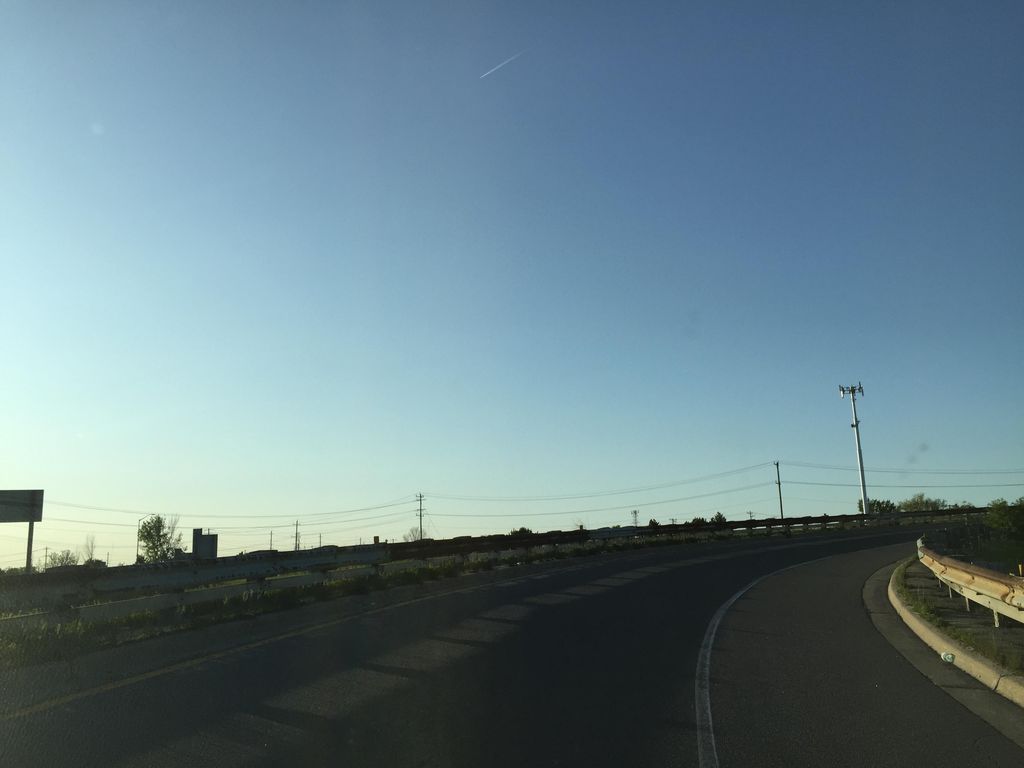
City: kitchener-waterloo